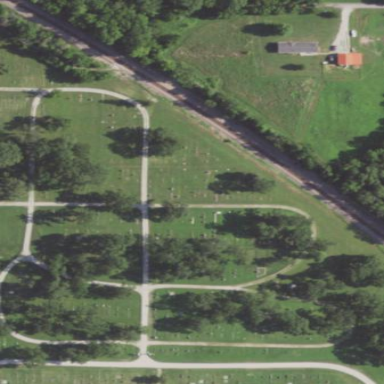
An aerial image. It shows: Cemetery.